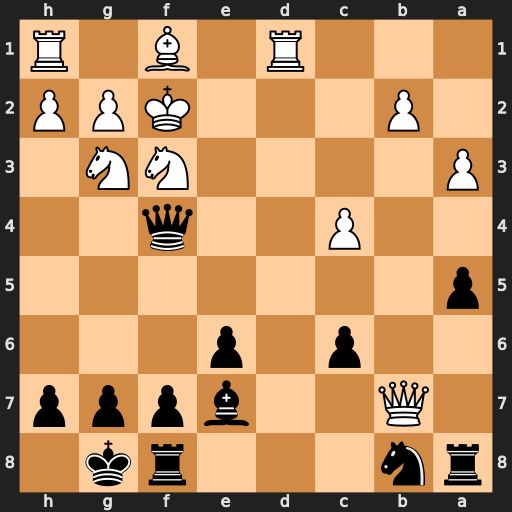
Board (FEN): rn3rk1/1Q2bppp/2p1p3/p7/2P2q2/P4NN1/1P3KPP/3R1B1R
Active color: b
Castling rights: -
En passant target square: -
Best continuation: Bc5+ Ke1 Qe3+ Be2 Ra7